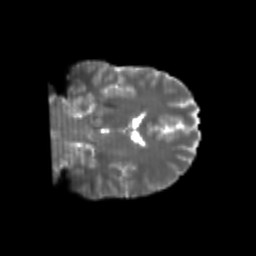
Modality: T2w
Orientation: coronal
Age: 20
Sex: male
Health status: healthy
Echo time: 0.074 s